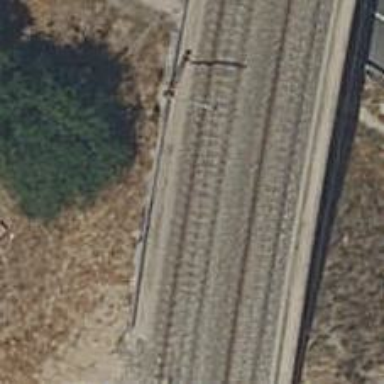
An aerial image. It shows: Bridge over electrified railway with contact lines.